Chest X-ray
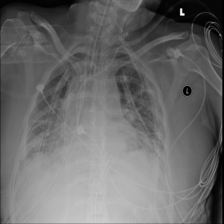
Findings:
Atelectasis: negative
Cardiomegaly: negative
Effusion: negative
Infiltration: negative
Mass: negative
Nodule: negative
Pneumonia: negative
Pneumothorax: negative
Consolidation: negative
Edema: negative
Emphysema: negative
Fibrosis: negative
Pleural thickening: negative
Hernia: negative